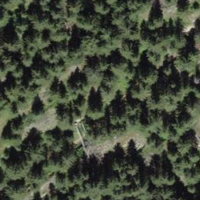
EUNIS habitat code: 43
Species observed at this site:
Vaccinium myrtillus